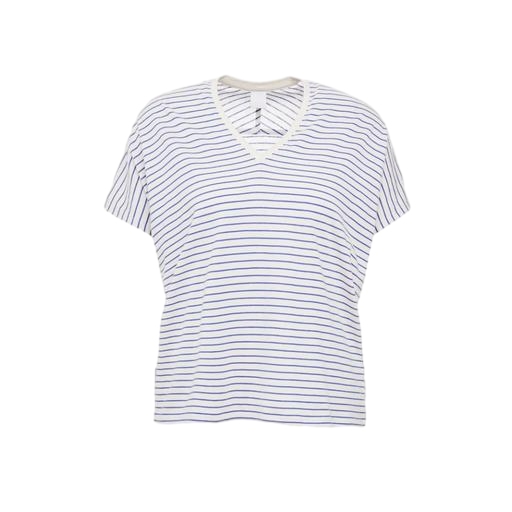
blue women's stripe true t-shirt, blue striped cap-sleeve tee, white v-neck stripe tee, white background